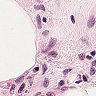
Metastatic tissue present: no